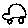
Label: car